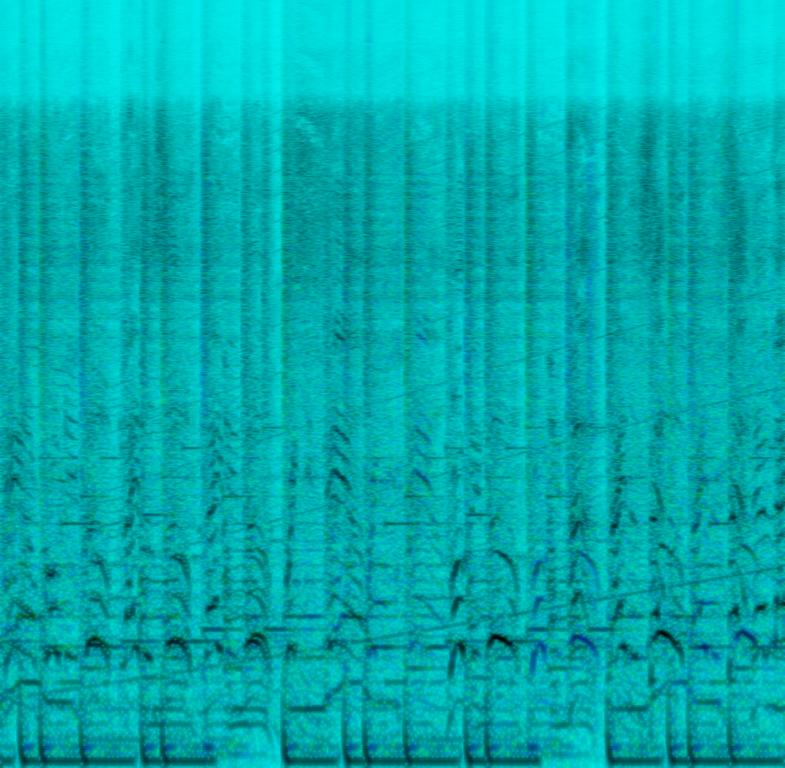
This song contains a digital drum with a soft subbass. A male voice is rapping along to a repeating male and also female voice sample. The male voice sample uses a harmonizer effect. A riser is preparing the next part of the song. A metallophone/marimba melody is repeating itself through the duration of the whole song. This song may be playing in an urban bar.